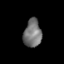
Tissue: skin
Cell type: Epithelial cells
Senescence score: 0.2469
Nuclear area (px): 482
Mean DAPI intensity: 116.639